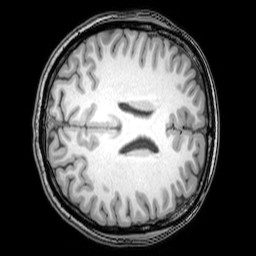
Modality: T1w
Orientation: axial
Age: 23
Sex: female
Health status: healthy
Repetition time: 0.081 s
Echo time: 0.037 s